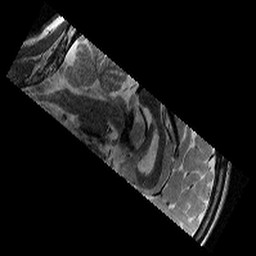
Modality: T2w
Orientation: sagittal
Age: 11
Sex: male
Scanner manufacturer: siemens
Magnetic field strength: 3 T
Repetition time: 8.46 s
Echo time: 0.067 s